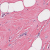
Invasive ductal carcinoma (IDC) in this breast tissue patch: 0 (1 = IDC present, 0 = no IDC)